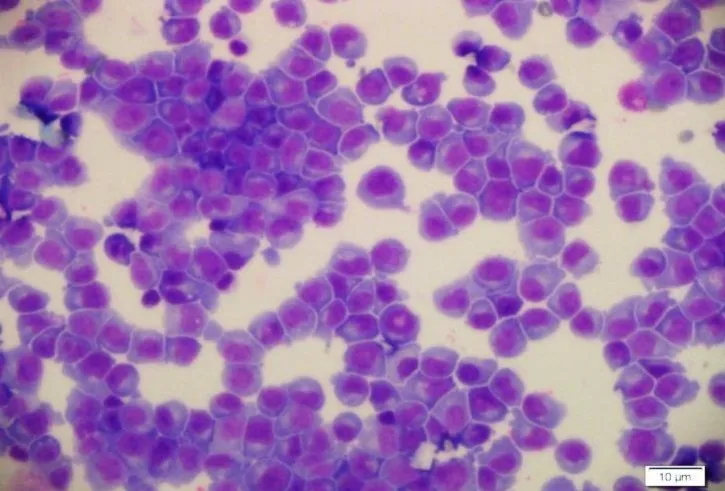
In microscopic exam, sheets of plasma cells were identified.
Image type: pathology (h&e)